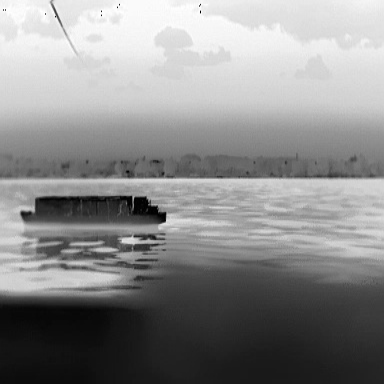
There is a fishing_boat in the infrared image.